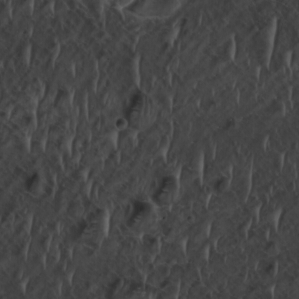
Label: non_frost